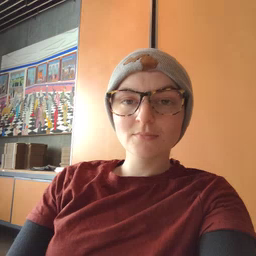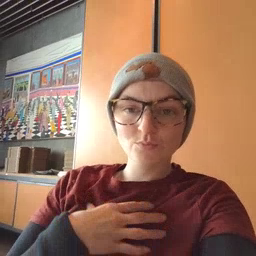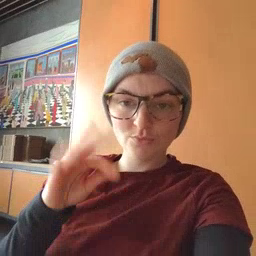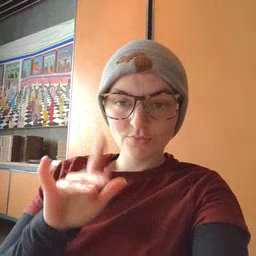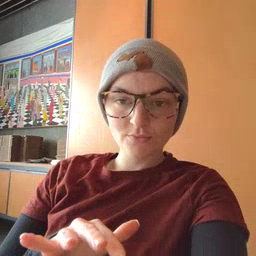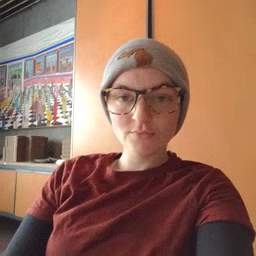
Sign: snow